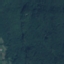
Label: Forest